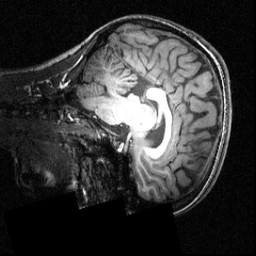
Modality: T1w
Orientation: sagittal
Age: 19
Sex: female
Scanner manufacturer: siemens
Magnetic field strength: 3.951 T
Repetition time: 1.5 s
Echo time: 0.00335 s